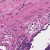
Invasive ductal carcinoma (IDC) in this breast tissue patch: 0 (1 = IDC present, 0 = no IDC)